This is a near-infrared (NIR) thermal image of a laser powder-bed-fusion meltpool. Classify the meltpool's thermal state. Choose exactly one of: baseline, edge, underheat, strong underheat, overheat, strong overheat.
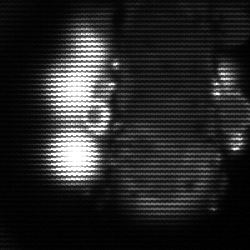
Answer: strong underheat